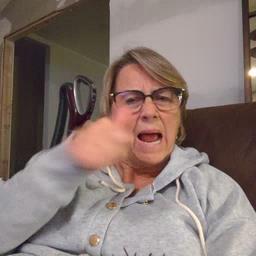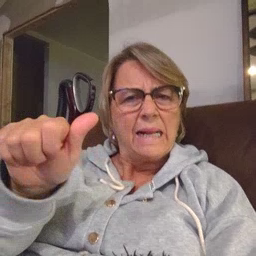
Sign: any